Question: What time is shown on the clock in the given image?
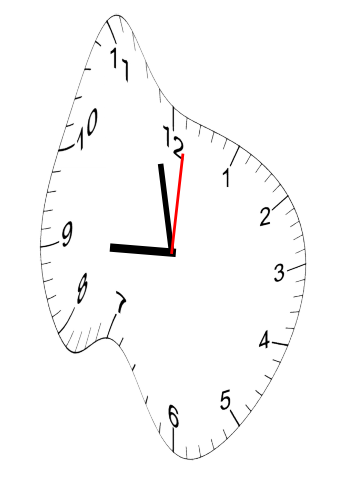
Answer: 08:58:01